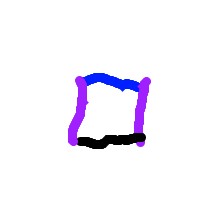
Shape: square